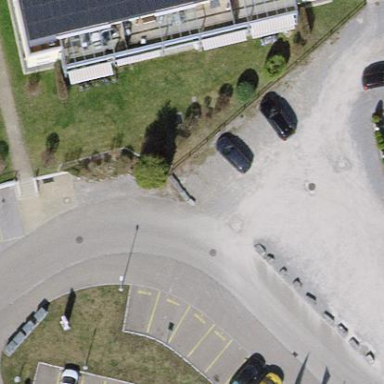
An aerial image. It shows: Parking area with unpaved surface.